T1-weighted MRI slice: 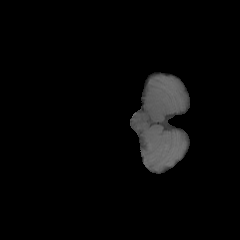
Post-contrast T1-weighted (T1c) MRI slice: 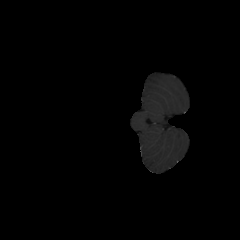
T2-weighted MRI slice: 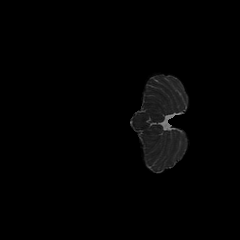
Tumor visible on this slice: no